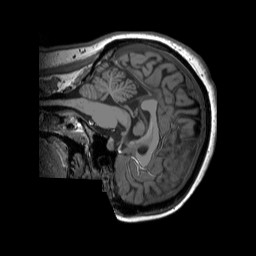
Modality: T1w
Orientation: sagittal
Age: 41
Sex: female
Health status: ill